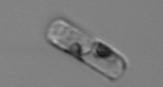
Label: Guinardia_delicatula